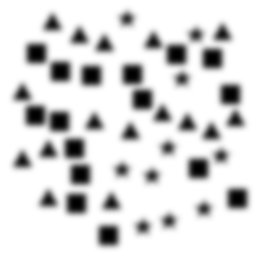
Squares: 16
Triangles: 16
Stars: 10
Total shapes: 42